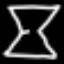
Label: hourglass